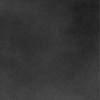
Label: dusty